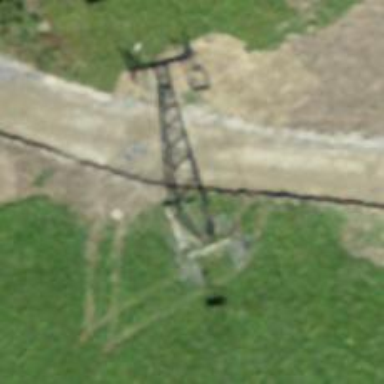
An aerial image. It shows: Pylon used for aerialway.